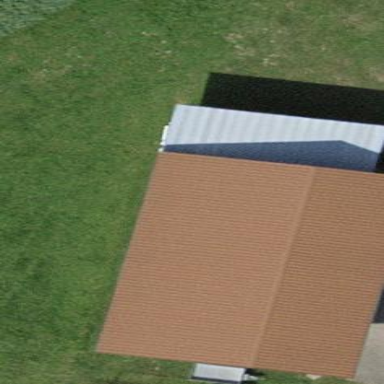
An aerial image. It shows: View of roof of building.